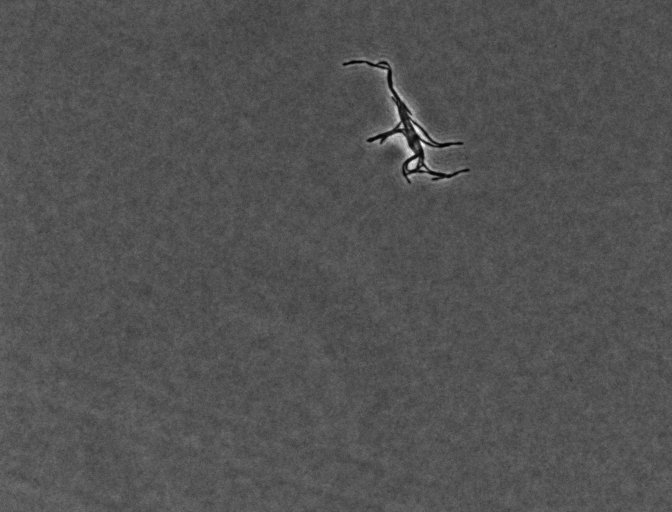
various_fewshot